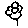
Label: flower